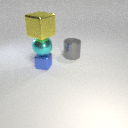
large yellow metal cube above large cyan metal sphere